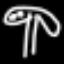
Label: mushroom